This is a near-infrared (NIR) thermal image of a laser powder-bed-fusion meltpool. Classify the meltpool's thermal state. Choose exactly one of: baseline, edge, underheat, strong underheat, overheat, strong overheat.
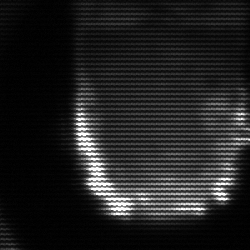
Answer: baseline